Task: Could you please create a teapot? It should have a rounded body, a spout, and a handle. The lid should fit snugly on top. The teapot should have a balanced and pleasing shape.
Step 31:
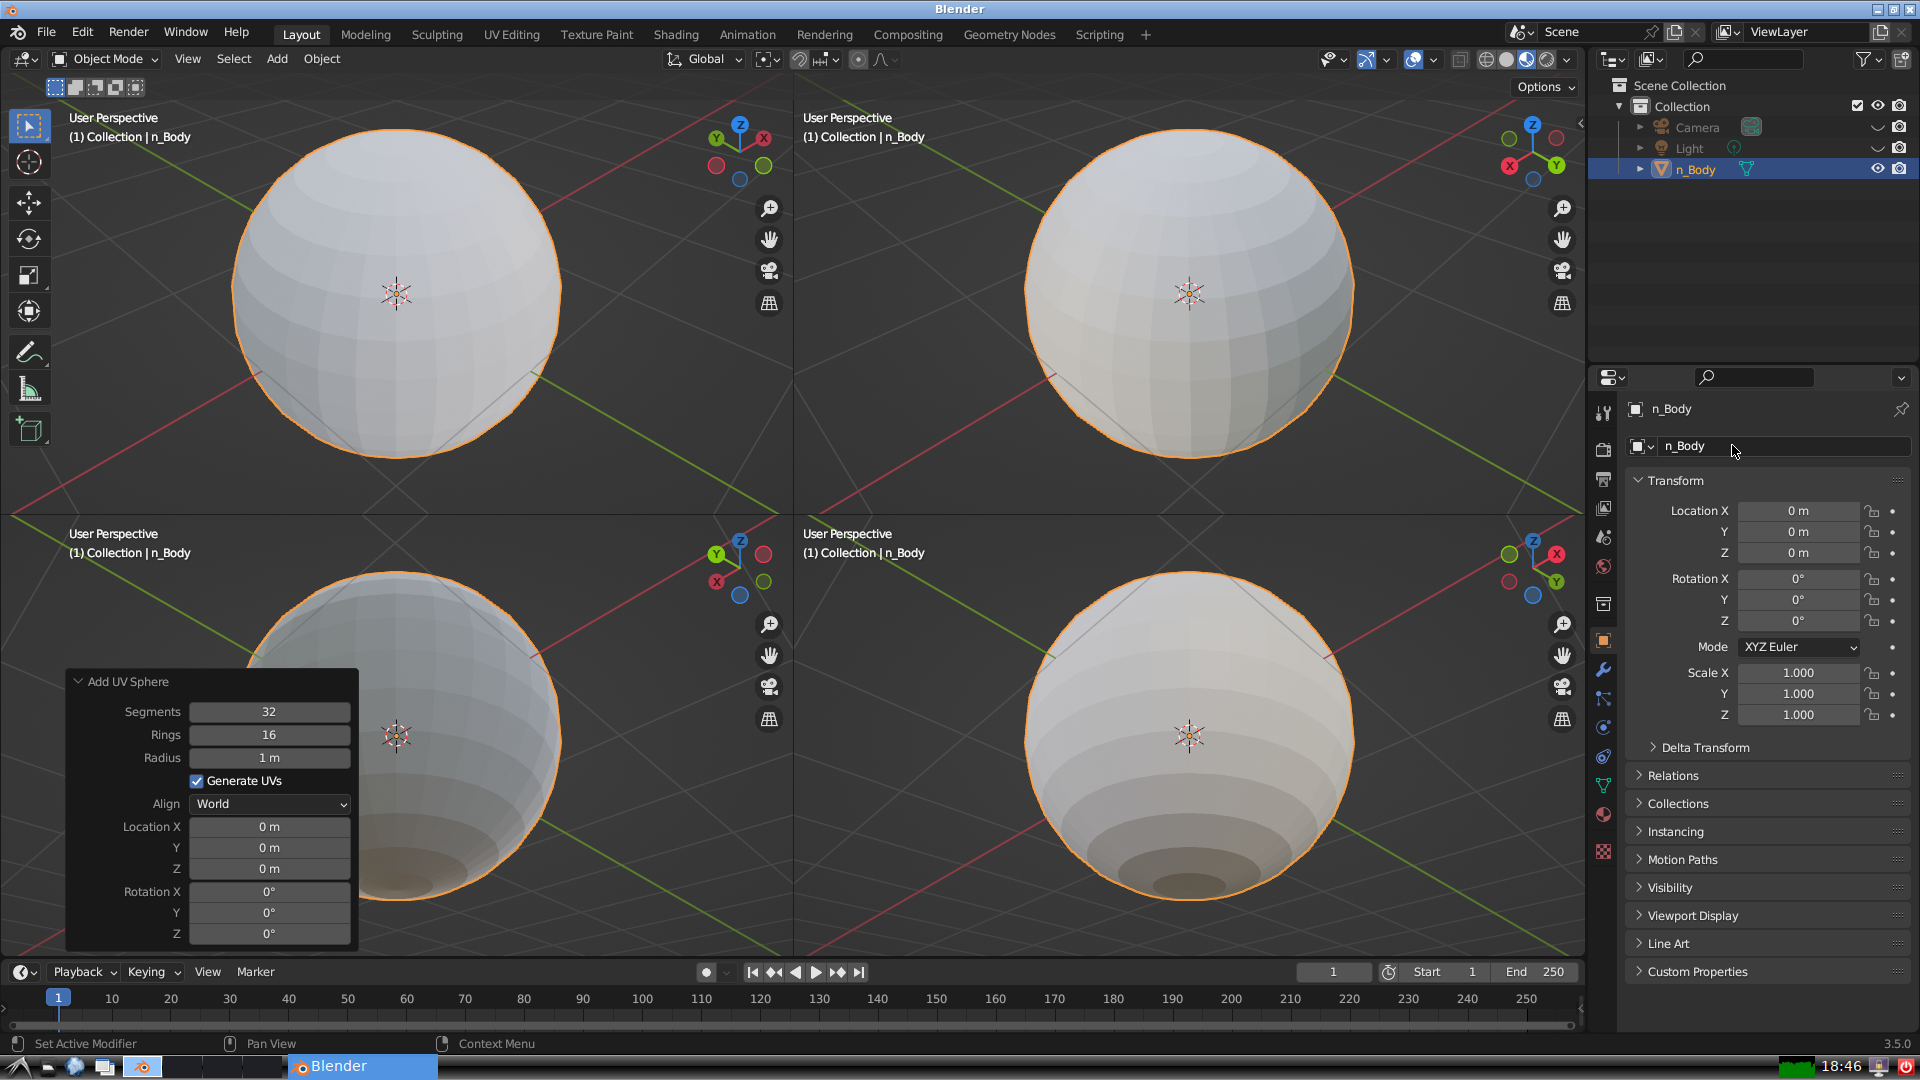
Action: {"mouse_move": [1608, 805]}